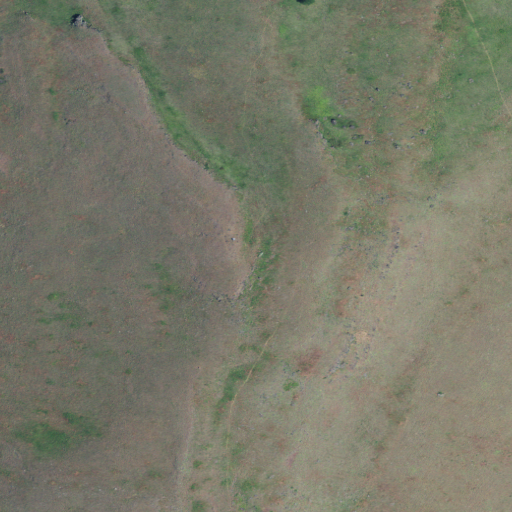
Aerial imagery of mountain in Oregon named Harsin Butte containing grassland and shrub